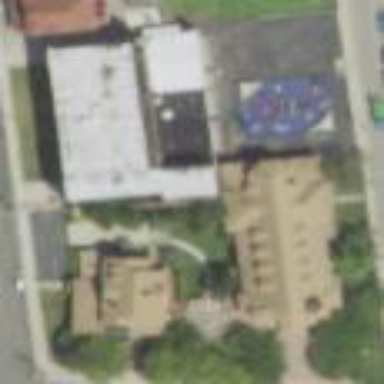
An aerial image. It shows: School.